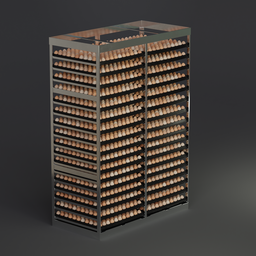
Label: mechanical